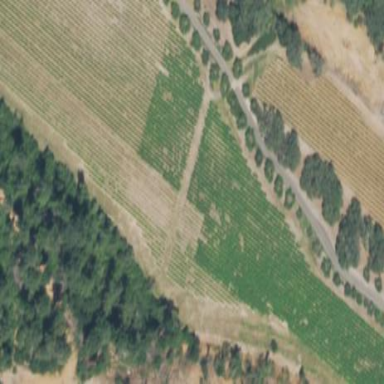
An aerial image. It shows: Vineyard with wine grapes as the main crop.